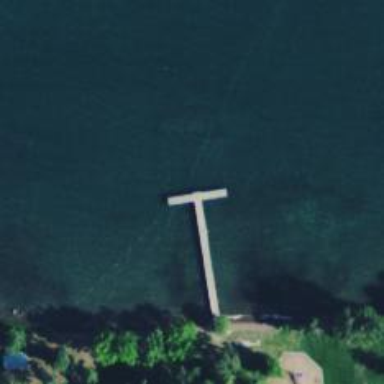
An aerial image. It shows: Man-made pier.